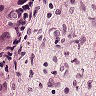
Metastatic tissue present: yes